Field crop: maize
Growth stage: 2
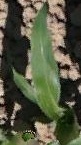
Species: maize